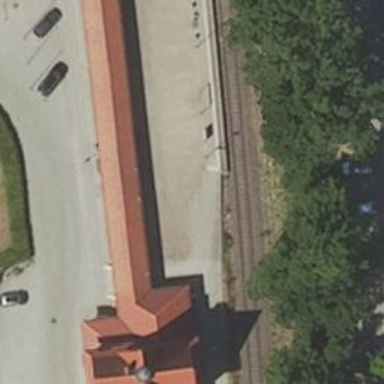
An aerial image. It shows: Close-up of railway platform edge.